問題: XY<YZである長方形XYZBがあり、線分XY上に点Aをとります。さらに、∠ABZの二等分線と線分YZとの交点をP、点Aを通り直線BPに平行な直線と線分XBの交点をQ、直線ABと直線QZの交点をRとします。線分PZの長さが線分XQの長さより1大きく、三角形RZBの面積が三角形ARQの面積より1大きいとき、線分ABの面積はいくつですか。
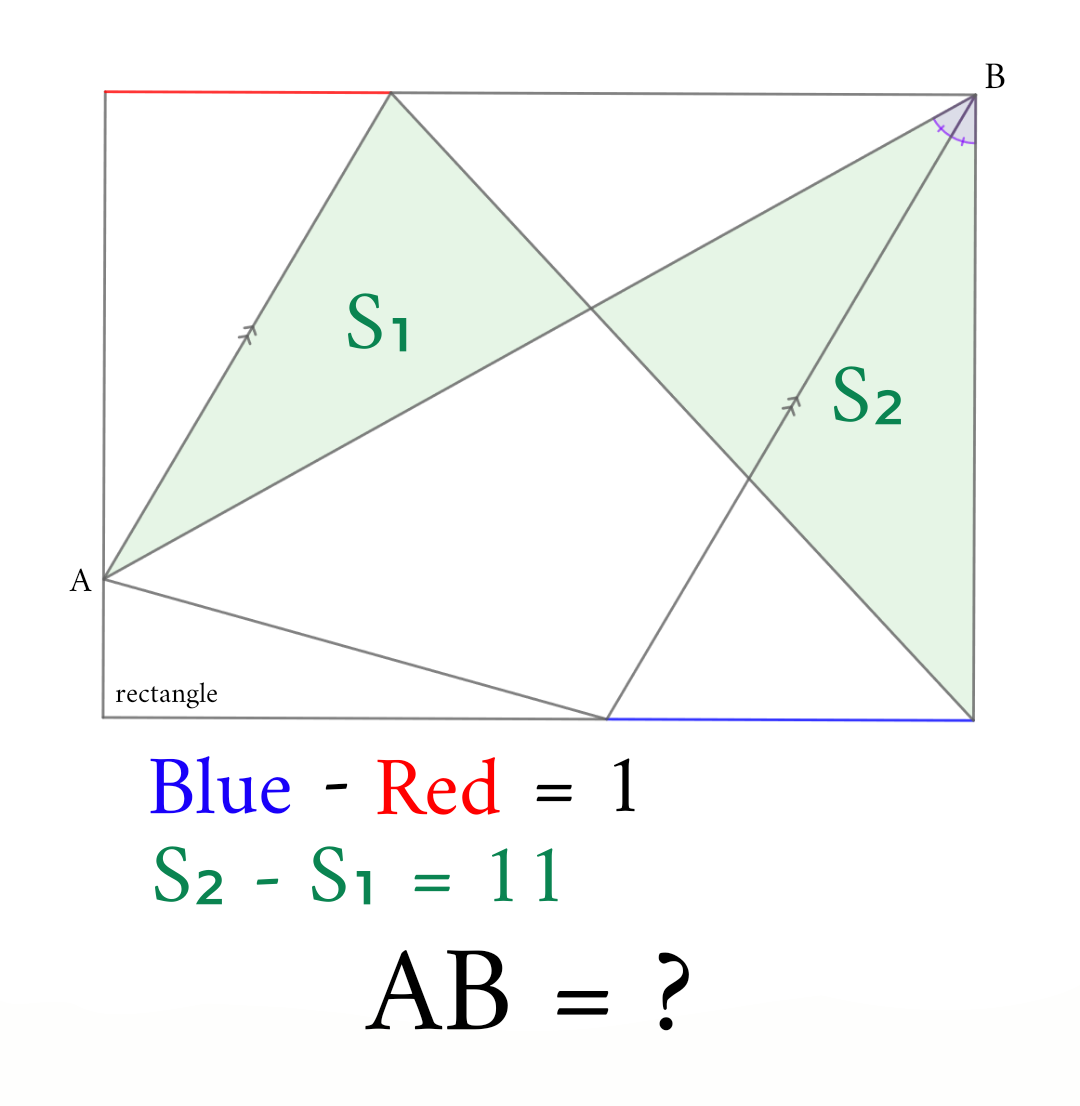
解答: 点P、Qから直線ABにおろした垂線の足をそれぞれK、Lとすると△AQX≡△AQL、△BPZ≡△BPKであるから、PK-QL=1。さらに、△RZB-△ARQ=△ZBQ-△ABQ=△APB-△ABQ=AB×(PK-QL)/2=1である。したがって解答は22。
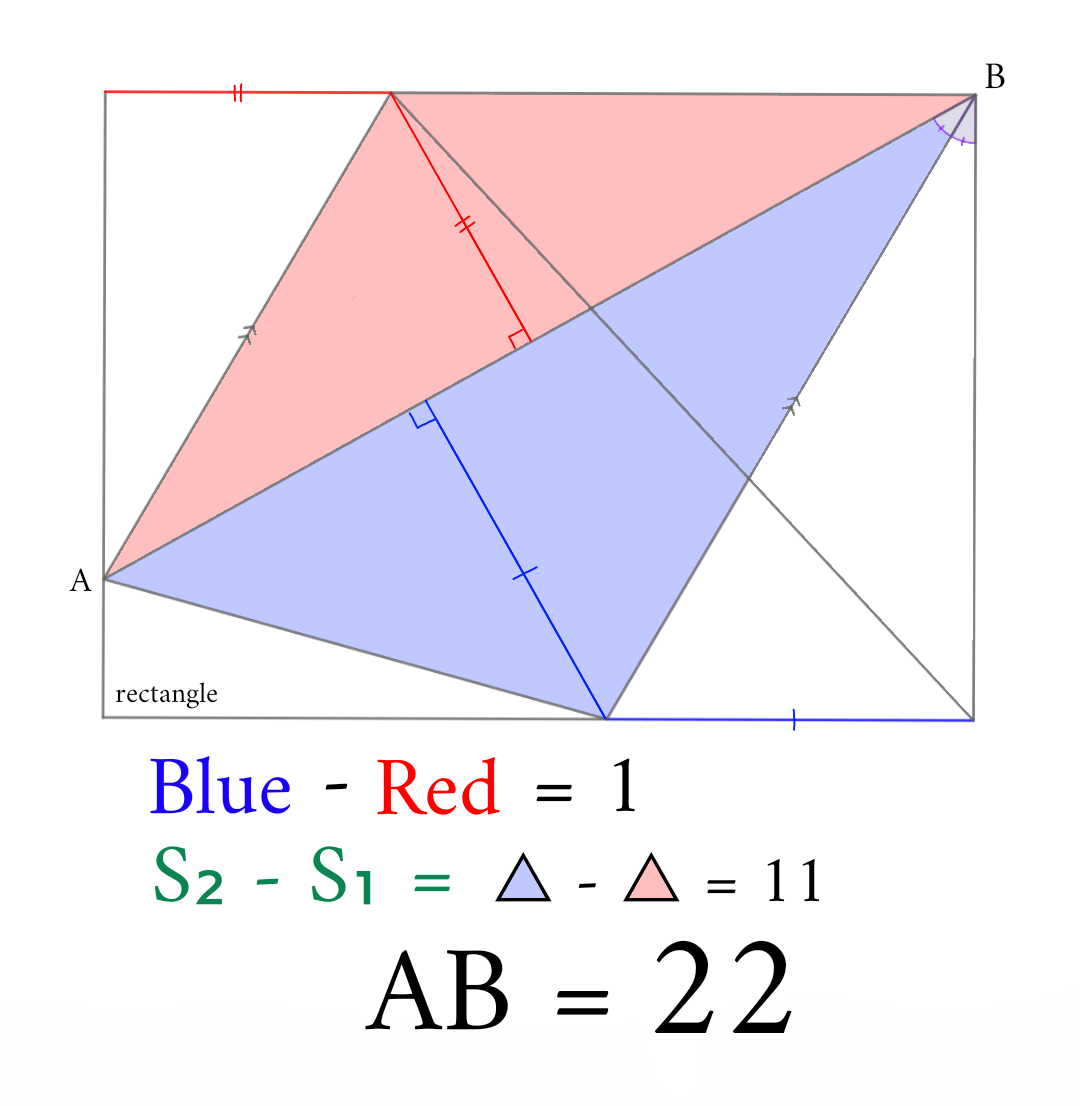
答え: 22
タグ: 等積変形